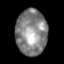
Tissue: skin
Cell type: Epithelial cells
Senescence score: 0.2702
Nuclear area (px): 1392
Mean DAPI intensity: 133.635